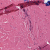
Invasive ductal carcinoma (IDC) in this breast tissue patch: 0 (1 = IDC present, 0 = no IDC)